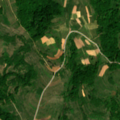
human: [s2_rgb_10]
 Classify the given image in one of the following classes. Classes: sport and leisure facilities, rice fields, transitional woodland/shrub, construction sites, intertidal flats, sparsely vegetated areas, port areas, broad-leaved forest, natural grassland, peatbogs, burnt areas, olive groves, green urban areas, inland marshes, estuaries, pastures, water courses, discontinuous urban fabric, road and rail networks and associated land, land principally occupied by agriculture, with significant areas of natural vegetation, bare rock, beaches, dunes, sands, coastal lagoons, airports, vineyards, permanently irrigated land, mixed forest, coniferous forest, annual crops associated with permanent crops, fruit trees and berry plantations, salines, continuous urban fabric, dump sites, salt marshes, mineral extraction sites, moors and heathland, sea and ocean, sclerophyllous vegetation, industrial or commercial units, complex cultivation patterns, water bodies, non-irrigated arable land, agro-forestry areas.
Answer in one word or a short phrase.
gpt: non-irrigated arable land, pastures, complex cultivation patterns, land principally occupied by agriculture, with significant areas of natural vegetation, broad-leaved forest